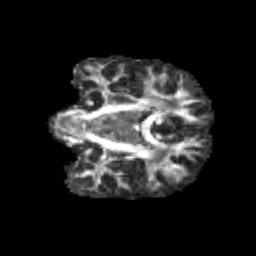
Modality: FA
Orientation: coronal
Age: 12
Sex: male
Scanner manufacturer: siemens
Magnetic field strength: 3 T
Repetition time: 3.8 s
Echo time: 0.07 s